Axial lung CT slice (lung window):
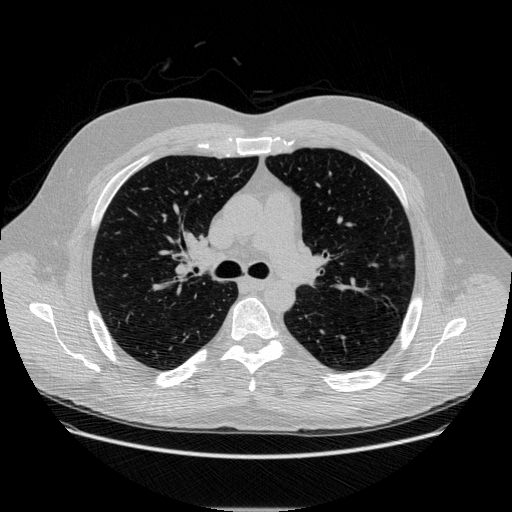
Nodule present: yes
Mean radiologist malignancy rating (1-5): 3